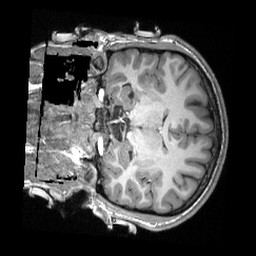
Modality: T1w
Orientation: coronal
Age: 19
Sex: male